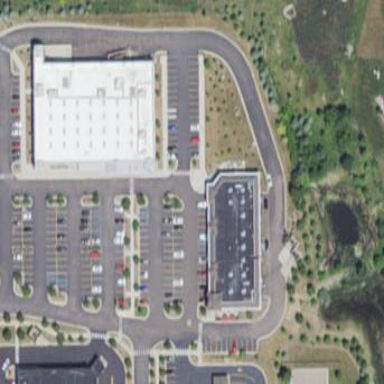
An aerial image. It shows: Retail area.